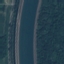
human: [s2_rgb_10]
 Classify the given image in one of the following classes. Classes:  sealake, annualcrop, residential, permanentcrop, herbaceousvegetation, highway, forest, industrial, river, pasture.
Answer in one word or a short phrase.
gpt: River